Field crop: maize
Growth stage: 2
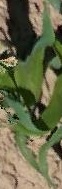
Species: maize